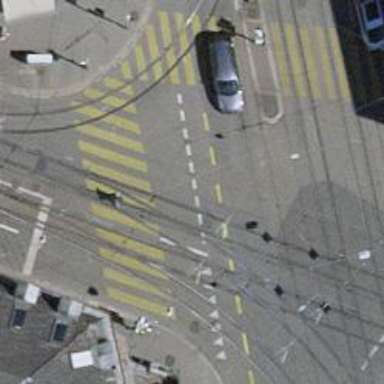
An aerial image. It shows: Tram level crossing on the railway.